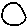
Label: circle